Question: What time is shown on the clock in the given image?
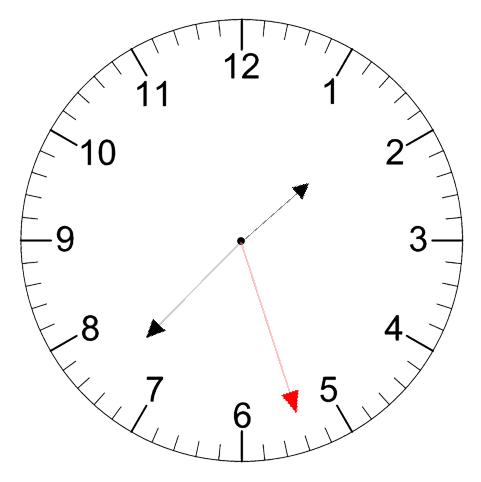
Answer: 01:37:27